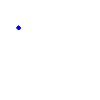
Particle: proton